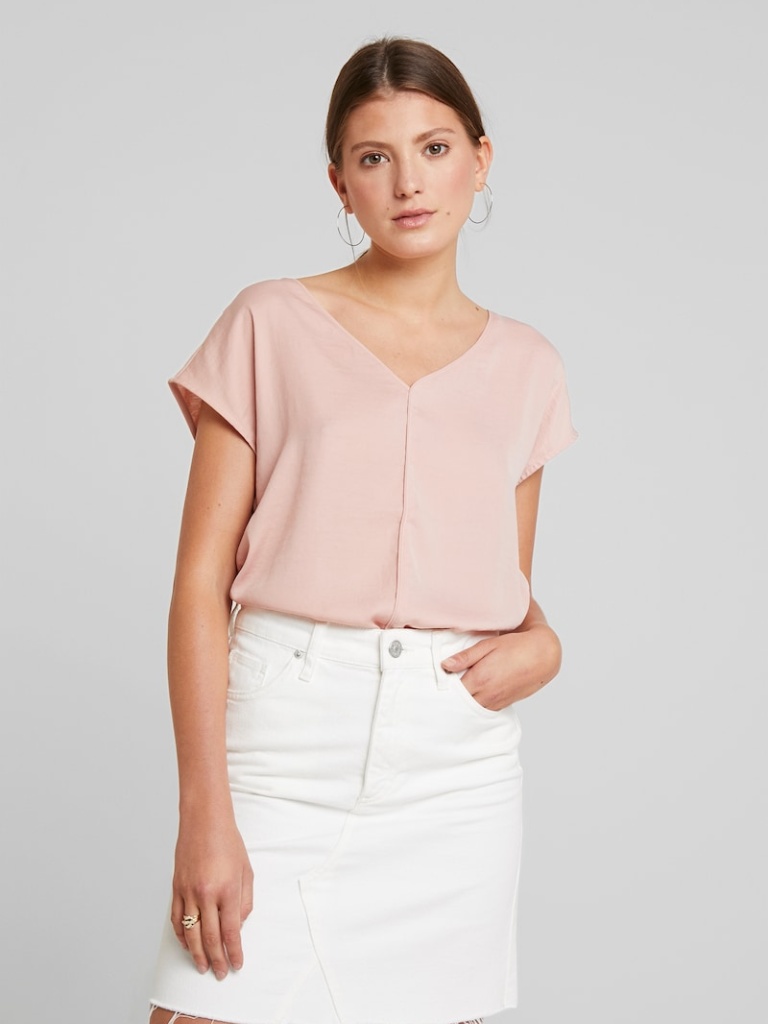
cotton loose short sleeve hip length Fully Tucked in v-neck blouse